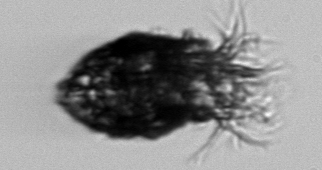
Label: Stenosemella_pacifica